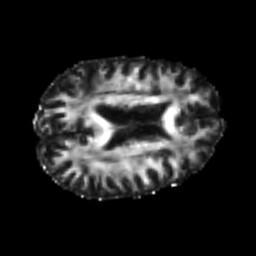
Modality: FA
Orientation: axial
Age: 50
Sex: male
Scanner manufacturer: siemens
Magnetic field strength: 3 T
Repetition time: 4.999 s
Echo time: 0.07946 s